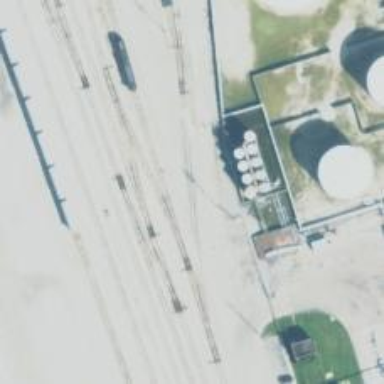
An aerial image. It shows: Railway level crossing.